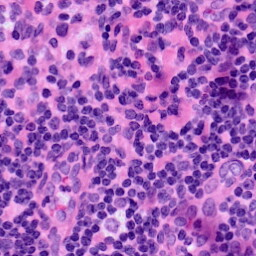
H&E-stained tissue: LymphNode